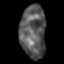
Tissue: skin
Cell type: Epithelial cells
Senescence score: 0.2325
Nuclear area (px): 1316
Mean DAPI intensity: 89.134